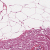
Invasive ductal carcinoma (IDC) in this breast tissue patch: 0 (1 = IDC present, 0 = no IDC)